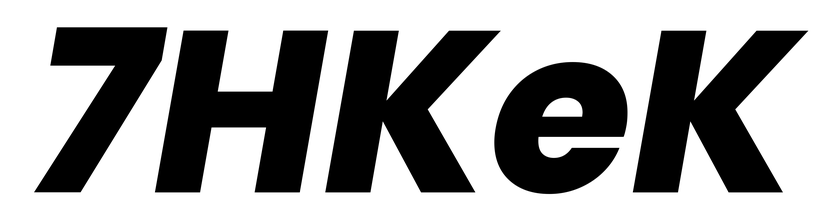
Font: Poppins-ExtraBoldItalic